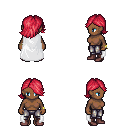
a pixel art fantasy rpg character, female body template, human, dark skin, white cape, metal pants, ruby red swoop hairstyle, bracelets, maroon shoes, four views (front, back, left, right), 2x2 character sprite sheet, small pixel art, hard edges, no anti-aliasing